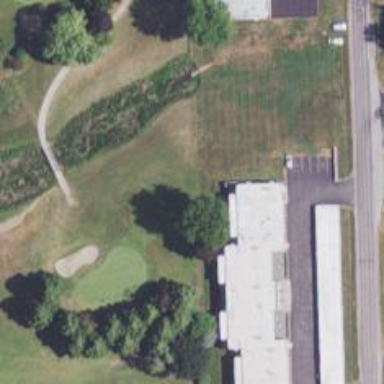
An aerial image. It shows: View of golf hole.